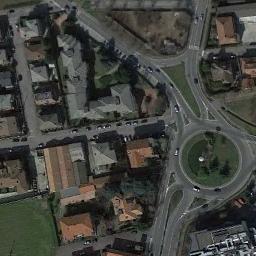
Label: roundabout